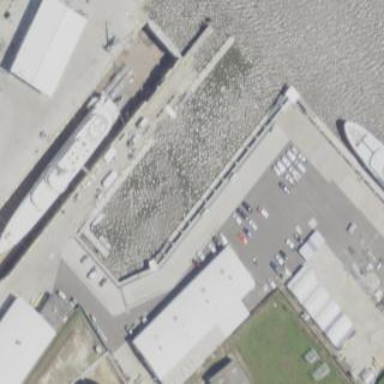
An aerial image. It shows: Dock located along the waterway.